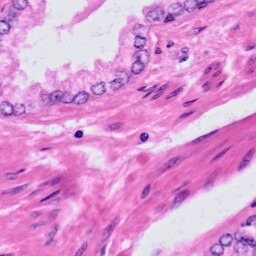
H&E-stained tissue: Prostate